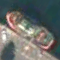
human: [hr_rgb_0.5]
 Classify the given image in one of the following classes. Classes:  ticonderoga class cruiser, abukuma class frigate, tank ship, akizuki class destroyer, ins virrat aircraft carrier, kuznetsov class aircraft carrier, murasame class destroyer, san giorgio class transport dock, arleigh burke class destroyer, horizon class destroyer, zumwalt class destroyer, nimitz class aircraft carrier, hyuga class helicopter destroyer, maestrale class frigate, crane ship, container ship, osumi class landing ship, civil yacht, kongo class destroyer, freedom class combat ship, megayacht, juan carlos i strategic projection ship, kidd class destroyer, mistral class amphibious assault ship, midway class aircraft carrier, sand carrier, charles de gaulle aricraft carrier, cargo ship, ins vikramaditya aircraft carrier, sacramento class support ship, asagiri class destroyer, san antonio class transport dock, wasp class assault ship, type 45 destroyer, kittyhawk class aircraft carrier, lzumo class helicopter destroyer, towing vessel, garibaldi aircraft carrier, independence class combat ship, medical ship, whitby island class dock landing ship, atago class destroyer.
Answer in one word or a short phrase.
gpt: Towing vessel